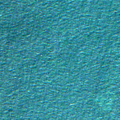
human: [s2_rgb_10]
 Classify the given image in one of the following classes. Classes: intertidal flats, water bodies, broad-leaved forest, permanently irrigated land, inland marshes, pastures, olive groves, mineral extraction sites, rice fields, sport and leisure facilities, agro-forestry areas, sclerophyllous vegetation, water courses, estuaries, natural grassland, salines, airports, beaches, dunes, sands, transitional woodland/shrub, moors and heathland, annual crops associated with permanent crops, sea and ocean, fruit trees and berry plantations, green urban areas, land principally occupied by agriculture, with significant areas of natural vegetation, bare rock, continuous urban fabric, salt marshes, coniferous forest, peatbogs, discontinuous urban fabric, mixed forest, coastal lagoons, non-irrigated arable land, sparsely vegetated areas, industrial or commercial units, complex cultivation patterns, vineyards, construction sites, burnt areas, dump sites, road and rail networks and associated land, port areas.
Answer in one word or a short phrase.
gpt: sea and ocean